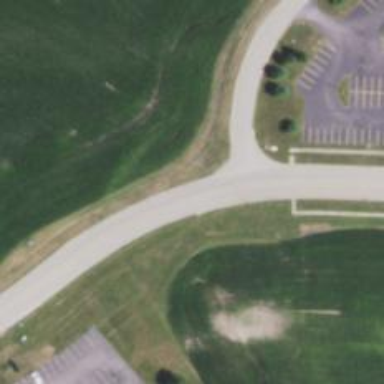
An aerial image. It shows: Road with left marking.